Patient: sex F, age 67
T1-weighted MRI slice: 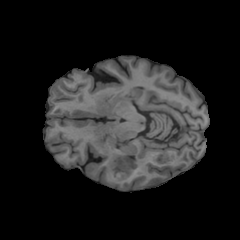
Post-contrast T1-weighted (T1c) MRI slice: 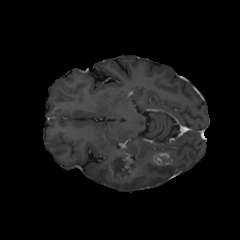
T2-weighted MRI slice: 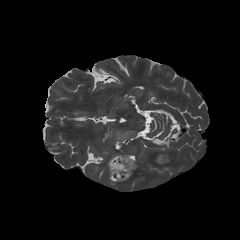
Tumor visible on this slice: yes
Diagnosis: Glioblastoma, IDH-wildtype
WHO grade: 4